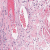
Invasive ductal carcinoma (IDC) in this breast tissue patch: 0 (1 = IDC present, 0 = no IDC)